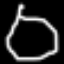
Label: octagon